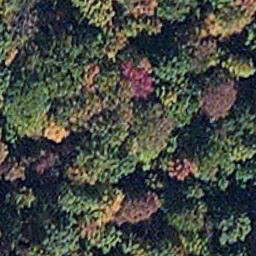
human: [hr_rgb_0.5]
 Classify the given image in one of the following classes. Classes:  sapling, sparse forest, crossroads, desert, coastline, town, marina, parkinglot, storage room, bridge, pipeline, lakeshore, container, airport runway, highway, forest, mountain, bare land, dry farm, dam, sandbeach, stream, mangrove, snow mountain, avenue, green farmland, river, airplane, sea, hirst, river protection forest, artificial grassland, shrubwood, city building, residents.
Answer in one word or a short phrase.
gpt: mangrove